Interaction volume radius: 5 \u00c5
Interaction volume height: 30 \u00c5
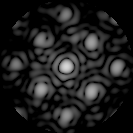
Disorder parameter: 0.2335